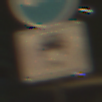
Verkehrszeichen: MehrfachbesetzePersonenkraftwagenFrei
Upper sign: Busssonderstreifen
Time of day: Night
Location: Outdoor (Suburban)
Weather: PartlyCloudy
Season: NotSpecified
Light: Artificial